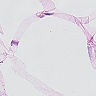
Metastatic tissue present: no